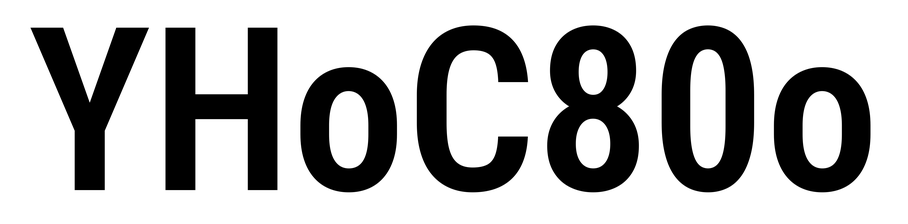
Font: Roboto_Condensed_SemiBold